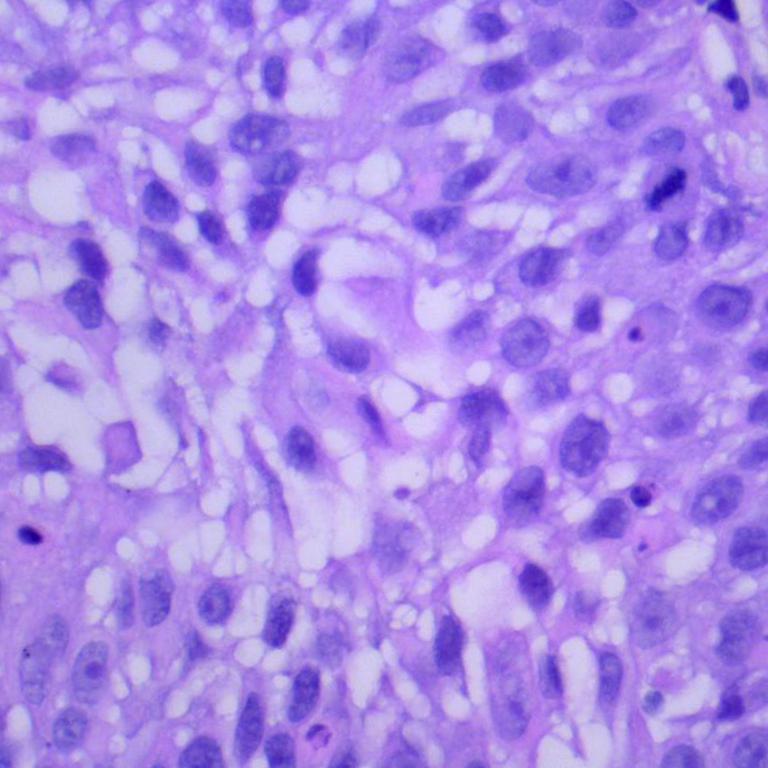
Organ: lung
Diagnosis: squamous carcinomas